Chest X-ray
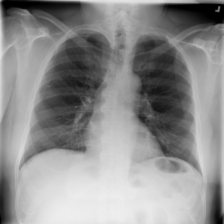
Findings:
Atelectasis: negative
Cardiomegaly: negative
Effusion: negative
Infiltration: negative
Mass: negative
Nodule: negative
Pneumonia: negative
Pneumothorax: negative
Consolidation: negative
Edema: negative
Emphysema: negative
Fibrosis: negative
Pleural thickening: negative
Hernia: negative